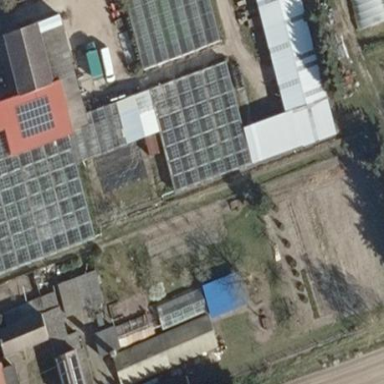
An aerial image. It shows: Greenhouse.